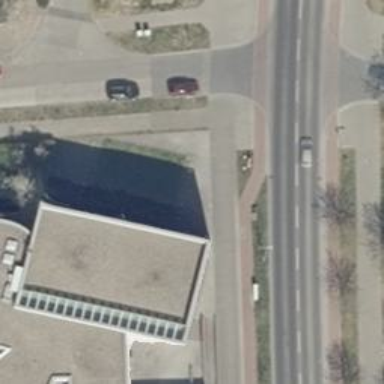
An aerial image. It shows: Cycleway road with separate sidewalk.